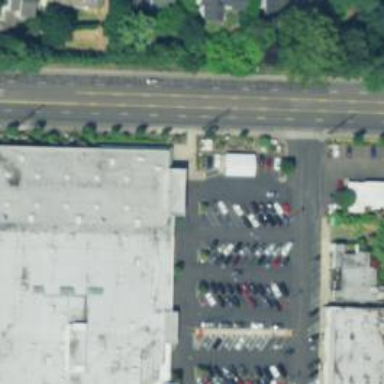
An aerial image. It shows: Parking space is available.